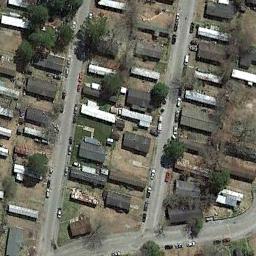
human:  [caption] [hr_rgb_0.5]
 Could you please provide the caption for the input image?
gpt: There are many buildings in the mobile home park .

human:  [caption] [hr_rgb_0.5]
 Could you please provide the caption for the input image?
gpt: The mobile home park has some neatly arranged mobile homes of different colors and some roads go through the mobile home park .

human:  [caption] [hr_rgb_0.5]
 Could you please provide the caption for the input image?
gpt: The mobile home park is on the bare land next to the road .

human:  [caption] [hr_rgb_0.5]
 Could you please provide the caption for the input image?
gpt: Here is a 90 degree turn road with rows of mobile homes on both sides .

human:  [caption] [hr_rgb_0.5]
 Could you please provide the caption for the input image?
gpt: There are many buildings on brown lawns in the mobile home park .